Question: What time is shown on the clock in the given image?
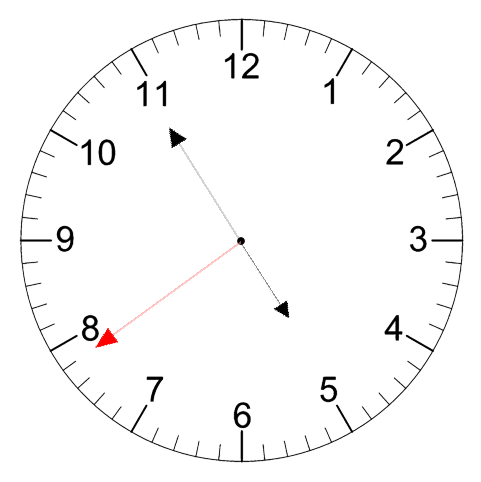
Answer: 04:54:39